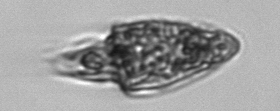
Label: Strombidium_tintinnodes